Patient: sex F, age 75
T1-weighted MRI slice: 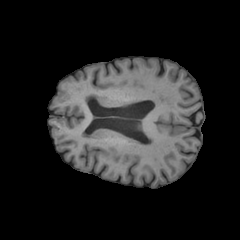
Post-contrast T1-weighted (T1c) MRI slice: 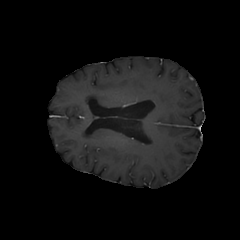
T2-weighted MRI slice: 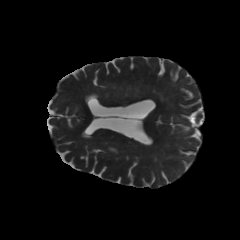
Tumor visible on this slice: yes
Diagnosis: Glioblastoma, IDH-wildtype
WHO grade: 4